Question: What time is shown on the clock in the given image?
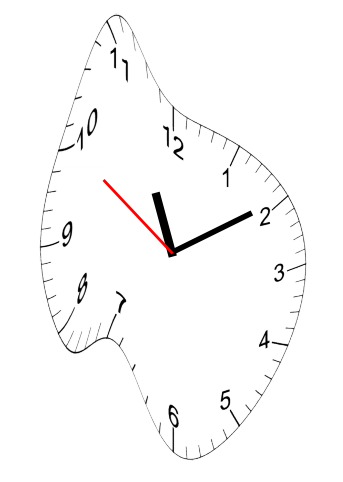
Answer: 11:09:50